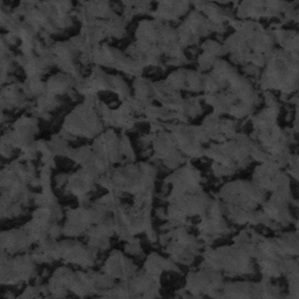
Label: frost